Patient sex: F
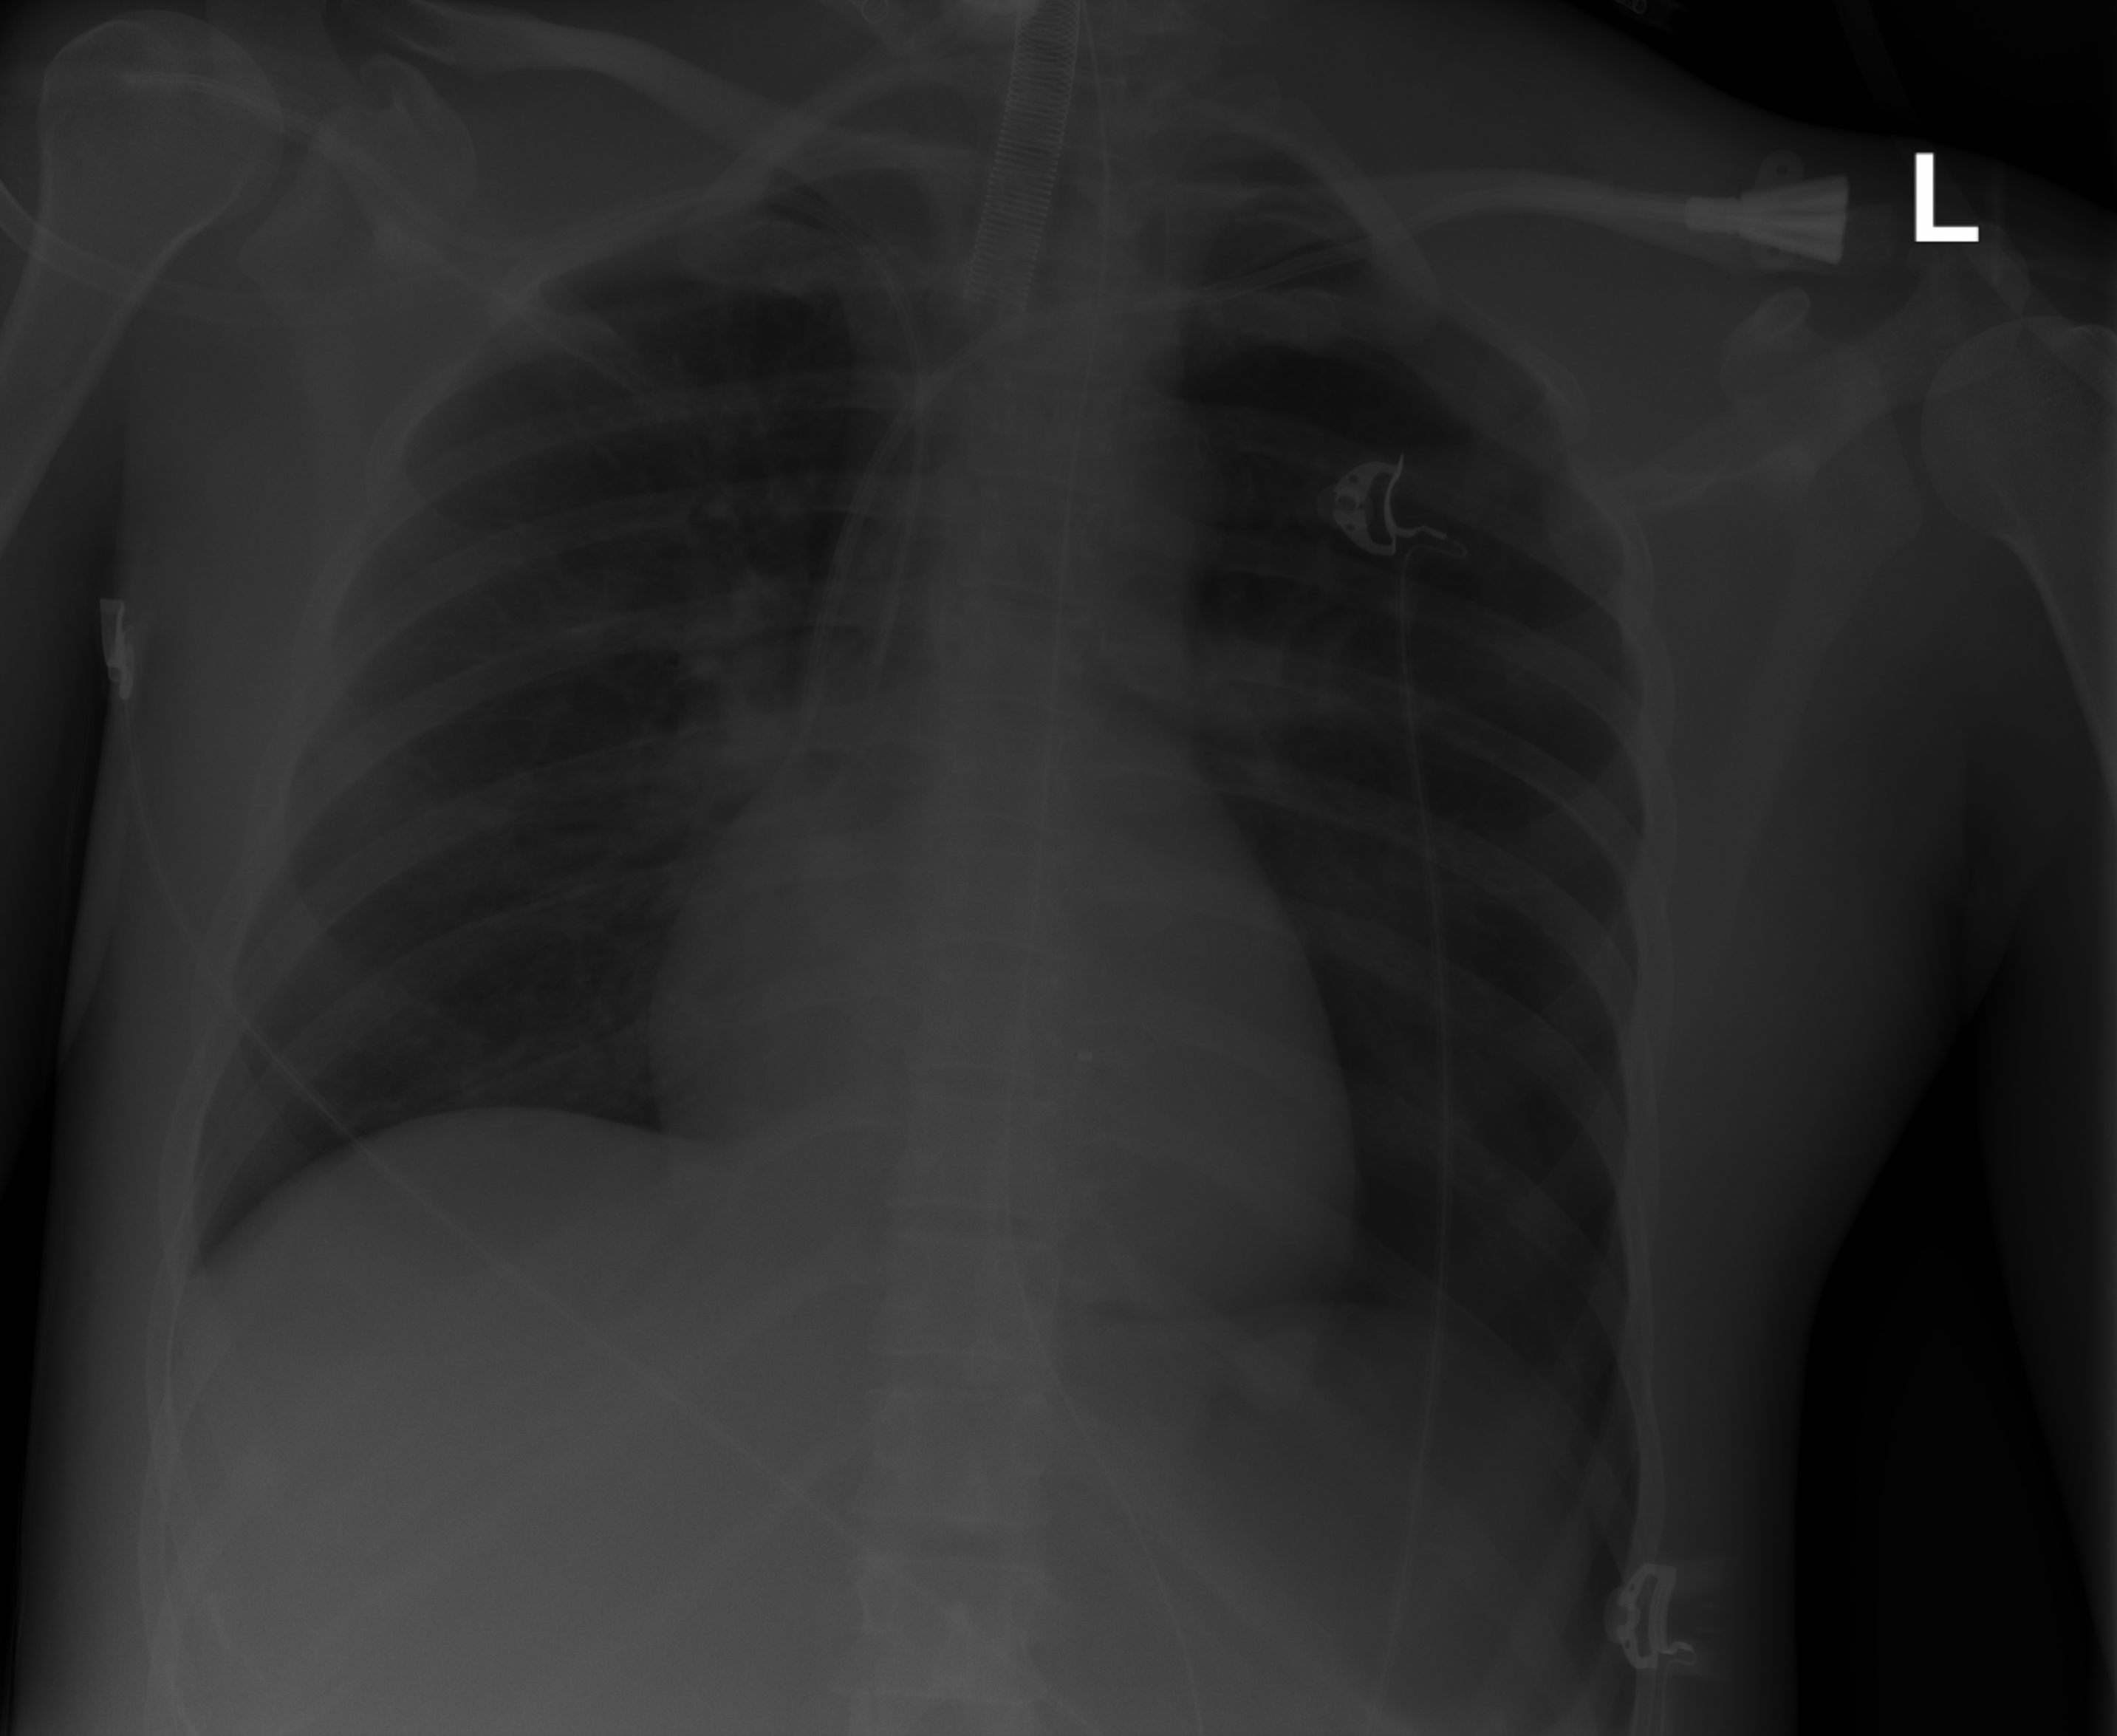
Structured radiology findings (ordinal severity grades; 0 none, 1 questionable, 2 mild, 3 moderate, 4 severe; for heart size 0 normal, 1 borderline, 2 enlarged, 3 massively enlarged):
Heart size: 0
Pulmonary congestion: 3
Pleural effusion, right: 0
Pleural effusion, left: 0
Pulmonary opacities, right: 2
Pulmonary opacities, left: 0
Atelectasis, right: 0
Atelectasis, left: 0